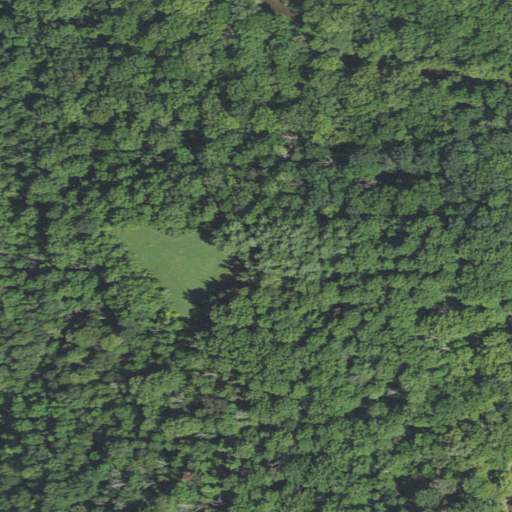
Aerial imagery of mountain in Virginia named Vesper Hill containing deciduous forest, woody wetlands, mixed forest, and pasture